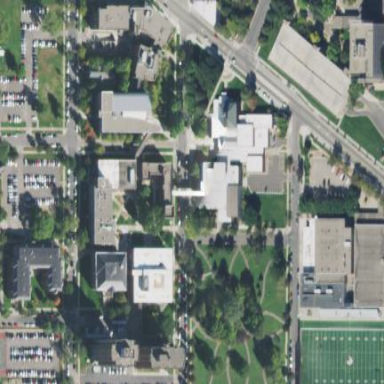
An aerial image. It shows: University.